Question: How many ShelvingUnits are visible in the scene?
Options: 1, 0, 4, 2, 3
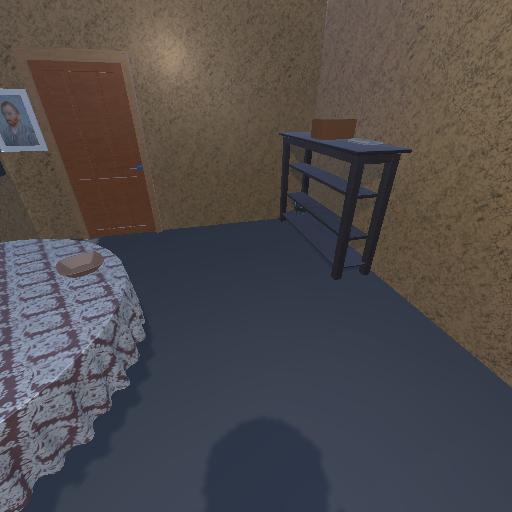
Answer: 1